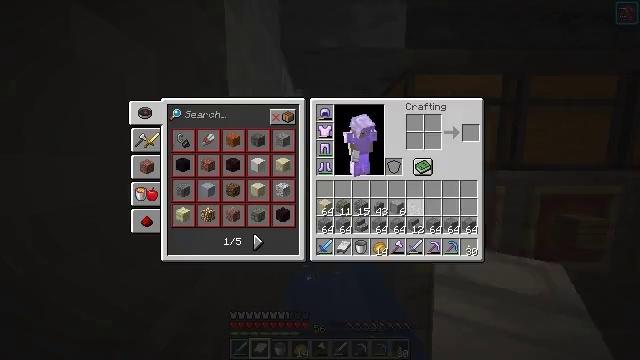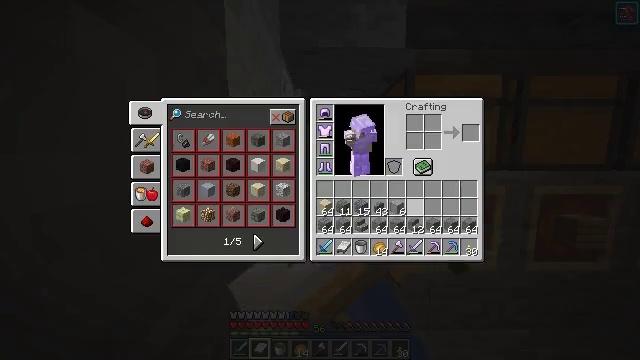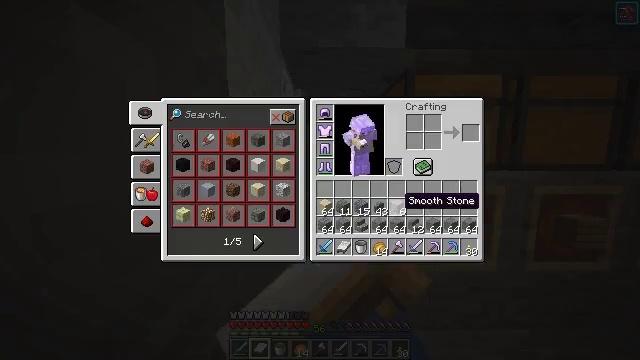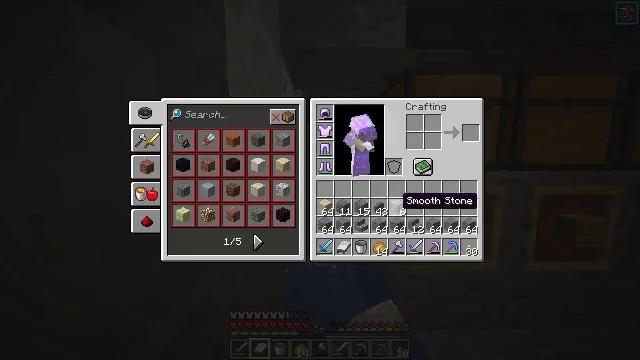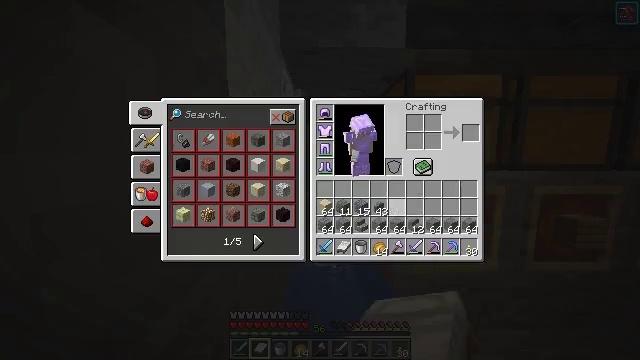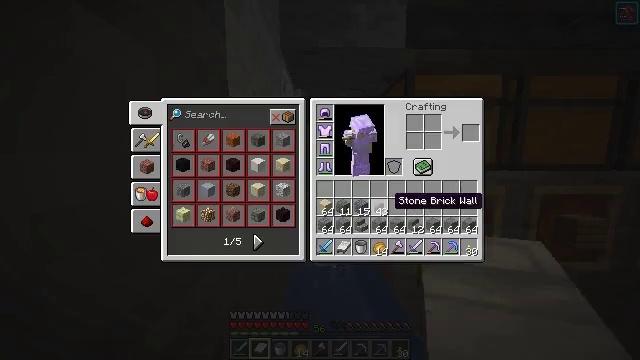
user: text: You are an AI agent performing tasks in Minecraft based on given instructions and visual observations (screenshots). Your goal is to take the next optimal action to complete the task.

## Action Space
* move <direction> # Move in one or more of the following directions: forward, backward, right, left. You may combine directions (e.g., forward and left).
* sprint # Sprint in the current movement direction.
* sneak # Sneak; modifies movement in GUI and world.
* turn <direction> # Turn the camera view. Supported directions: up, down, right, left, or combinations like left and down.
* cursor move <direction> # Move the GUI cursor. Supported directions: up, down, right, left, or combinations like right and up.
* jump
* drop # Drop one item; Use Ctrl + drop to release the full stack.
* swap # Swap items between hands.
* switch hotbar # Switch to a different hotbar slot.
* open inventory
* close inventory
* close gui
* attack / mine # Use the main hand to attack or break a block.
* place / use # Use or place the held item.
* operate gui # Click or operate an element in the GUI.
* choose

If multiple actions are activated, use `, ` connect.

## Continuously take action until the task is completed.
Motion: motion action
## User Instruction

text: Remove a smooth stone slab from the inventory.
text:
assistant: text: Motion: sprint, drop, open gui
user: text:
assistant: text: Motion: sprint, cursor move left
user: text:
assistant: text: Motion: sprint
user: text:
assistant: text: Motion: sprint, drop
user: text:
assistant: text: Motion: sprint, cursor move left, drop
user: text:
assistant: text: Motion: sprint